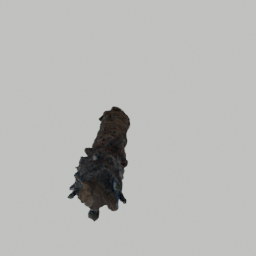
Label: people